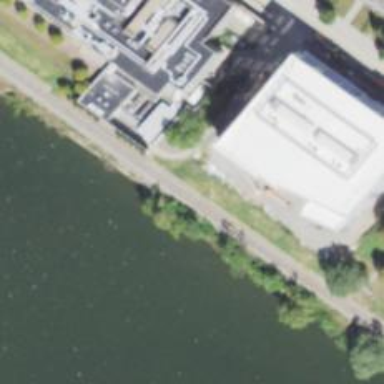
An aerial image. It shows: Commercial building.